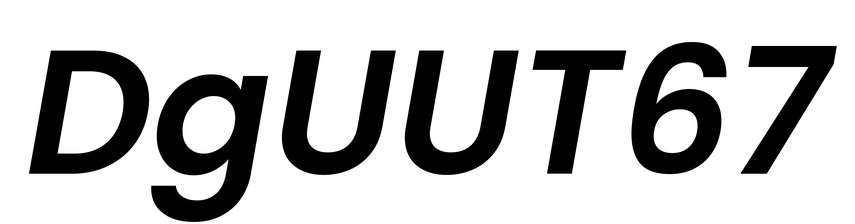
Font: Poppins-SemiBoldItalic